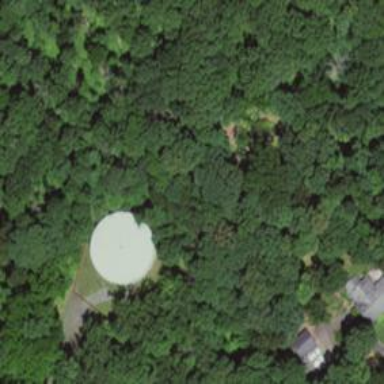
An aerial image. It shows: Water tower that is man-made.